Question: I've read that on linux, program memory layout can be broadly visualized as follows (and I assume it's similar on most other operating systems):

Now, I'm not sure if I remember correctly, but I think CPUs read fairly large chunks of adjacent RAM addresses into their largest cache level in a single go. If so, it would make sense from a performance point of view to keep all of a program's data within the shortest possible memory range in order to prevent cache misses.
However, if that's the case, it would seem better to flip things around and put the upward growing part (text, global data, and heap) on top of the downward growing part (cl args, env vars, and stack). But I guess the truth is a little more complicated than that? Does it matter at all if the data segment is in a completely different part of memory from the stack?
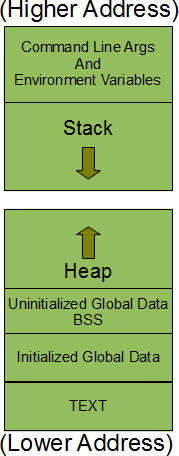
Answer: > it would seem better to flip things around and put the upward growing part (text, global data, and heap) on top?
No. Cache lines are typically only 32 bytes to 256 bytes. It's rare for a program to use less than a few megabytes of data, so the sharing is basically irrelevant. (Even if you're not using it, the standard library does a lot on your behalf.)
What is relevant is making sure data that is used together is stays close together in memory (and in some cases, aligned with a cache line.)
In a scripting language, each element of the array is likely to be on it's own cache line. But in C, you can put things close together (using arrays or structs). When it comes to number manipulation, rewriting in C can easily get 100x faster. (Or an efficient library like NumPy)
Most processors have separate instruction and data caches too.
> Does it matter at all if the data segment is in a completely different part of memory from the stack?
Again, if your stack is likely to be more than a few hundred bytes deep (it will be!), then it's not even relevant. In fact, your stack will probably use many cache lines in a non-trivial program.
If you want to know more, I recommend trying to read <URL>